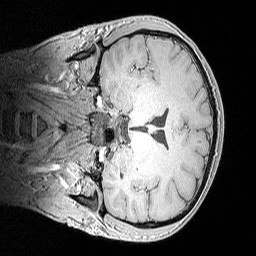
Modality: MP2RAGE
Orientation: coronal
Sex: male
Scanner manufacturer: siemens
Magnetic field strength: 3 T
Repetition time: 5 s
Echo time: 0.00292 s